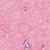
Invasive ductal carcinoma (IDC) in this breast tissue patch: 0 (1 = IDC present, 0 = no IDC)